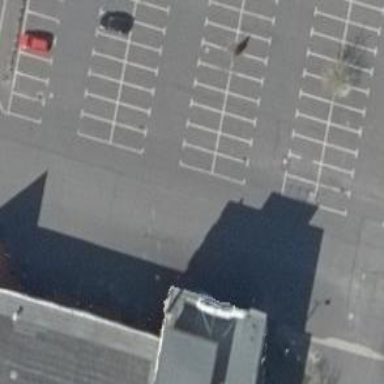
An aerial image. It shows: Paved parking aisle designated as service road.